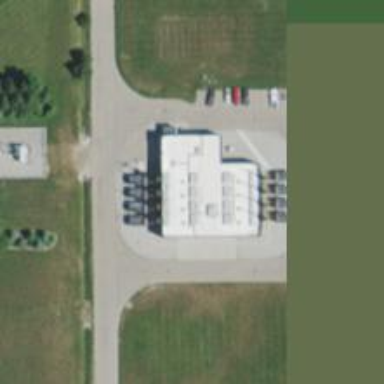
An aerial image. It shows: Generator is pictured.